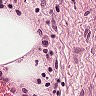
Metastatic tissue present: no